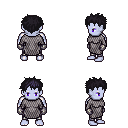
a pixel art fantasy rpg character, male body template, dark elf, purple skin, chain mail, metal pants, raven bedhead hairstyle, metal gloves, four views (front, back, left, right), 2x2 character sprite sheet, small pixel art, hard edges, no anti-aliasing